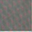
Piece: xx